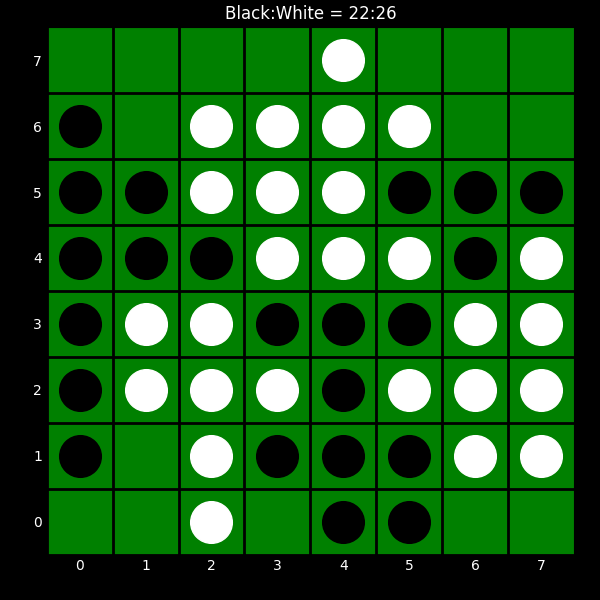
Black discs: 22
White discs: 26